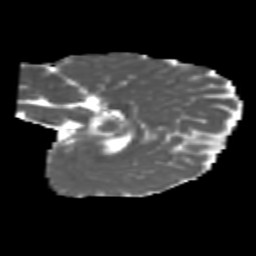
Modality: MD
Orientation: sagittal
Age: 6
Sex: male
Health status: healthy